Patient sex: F
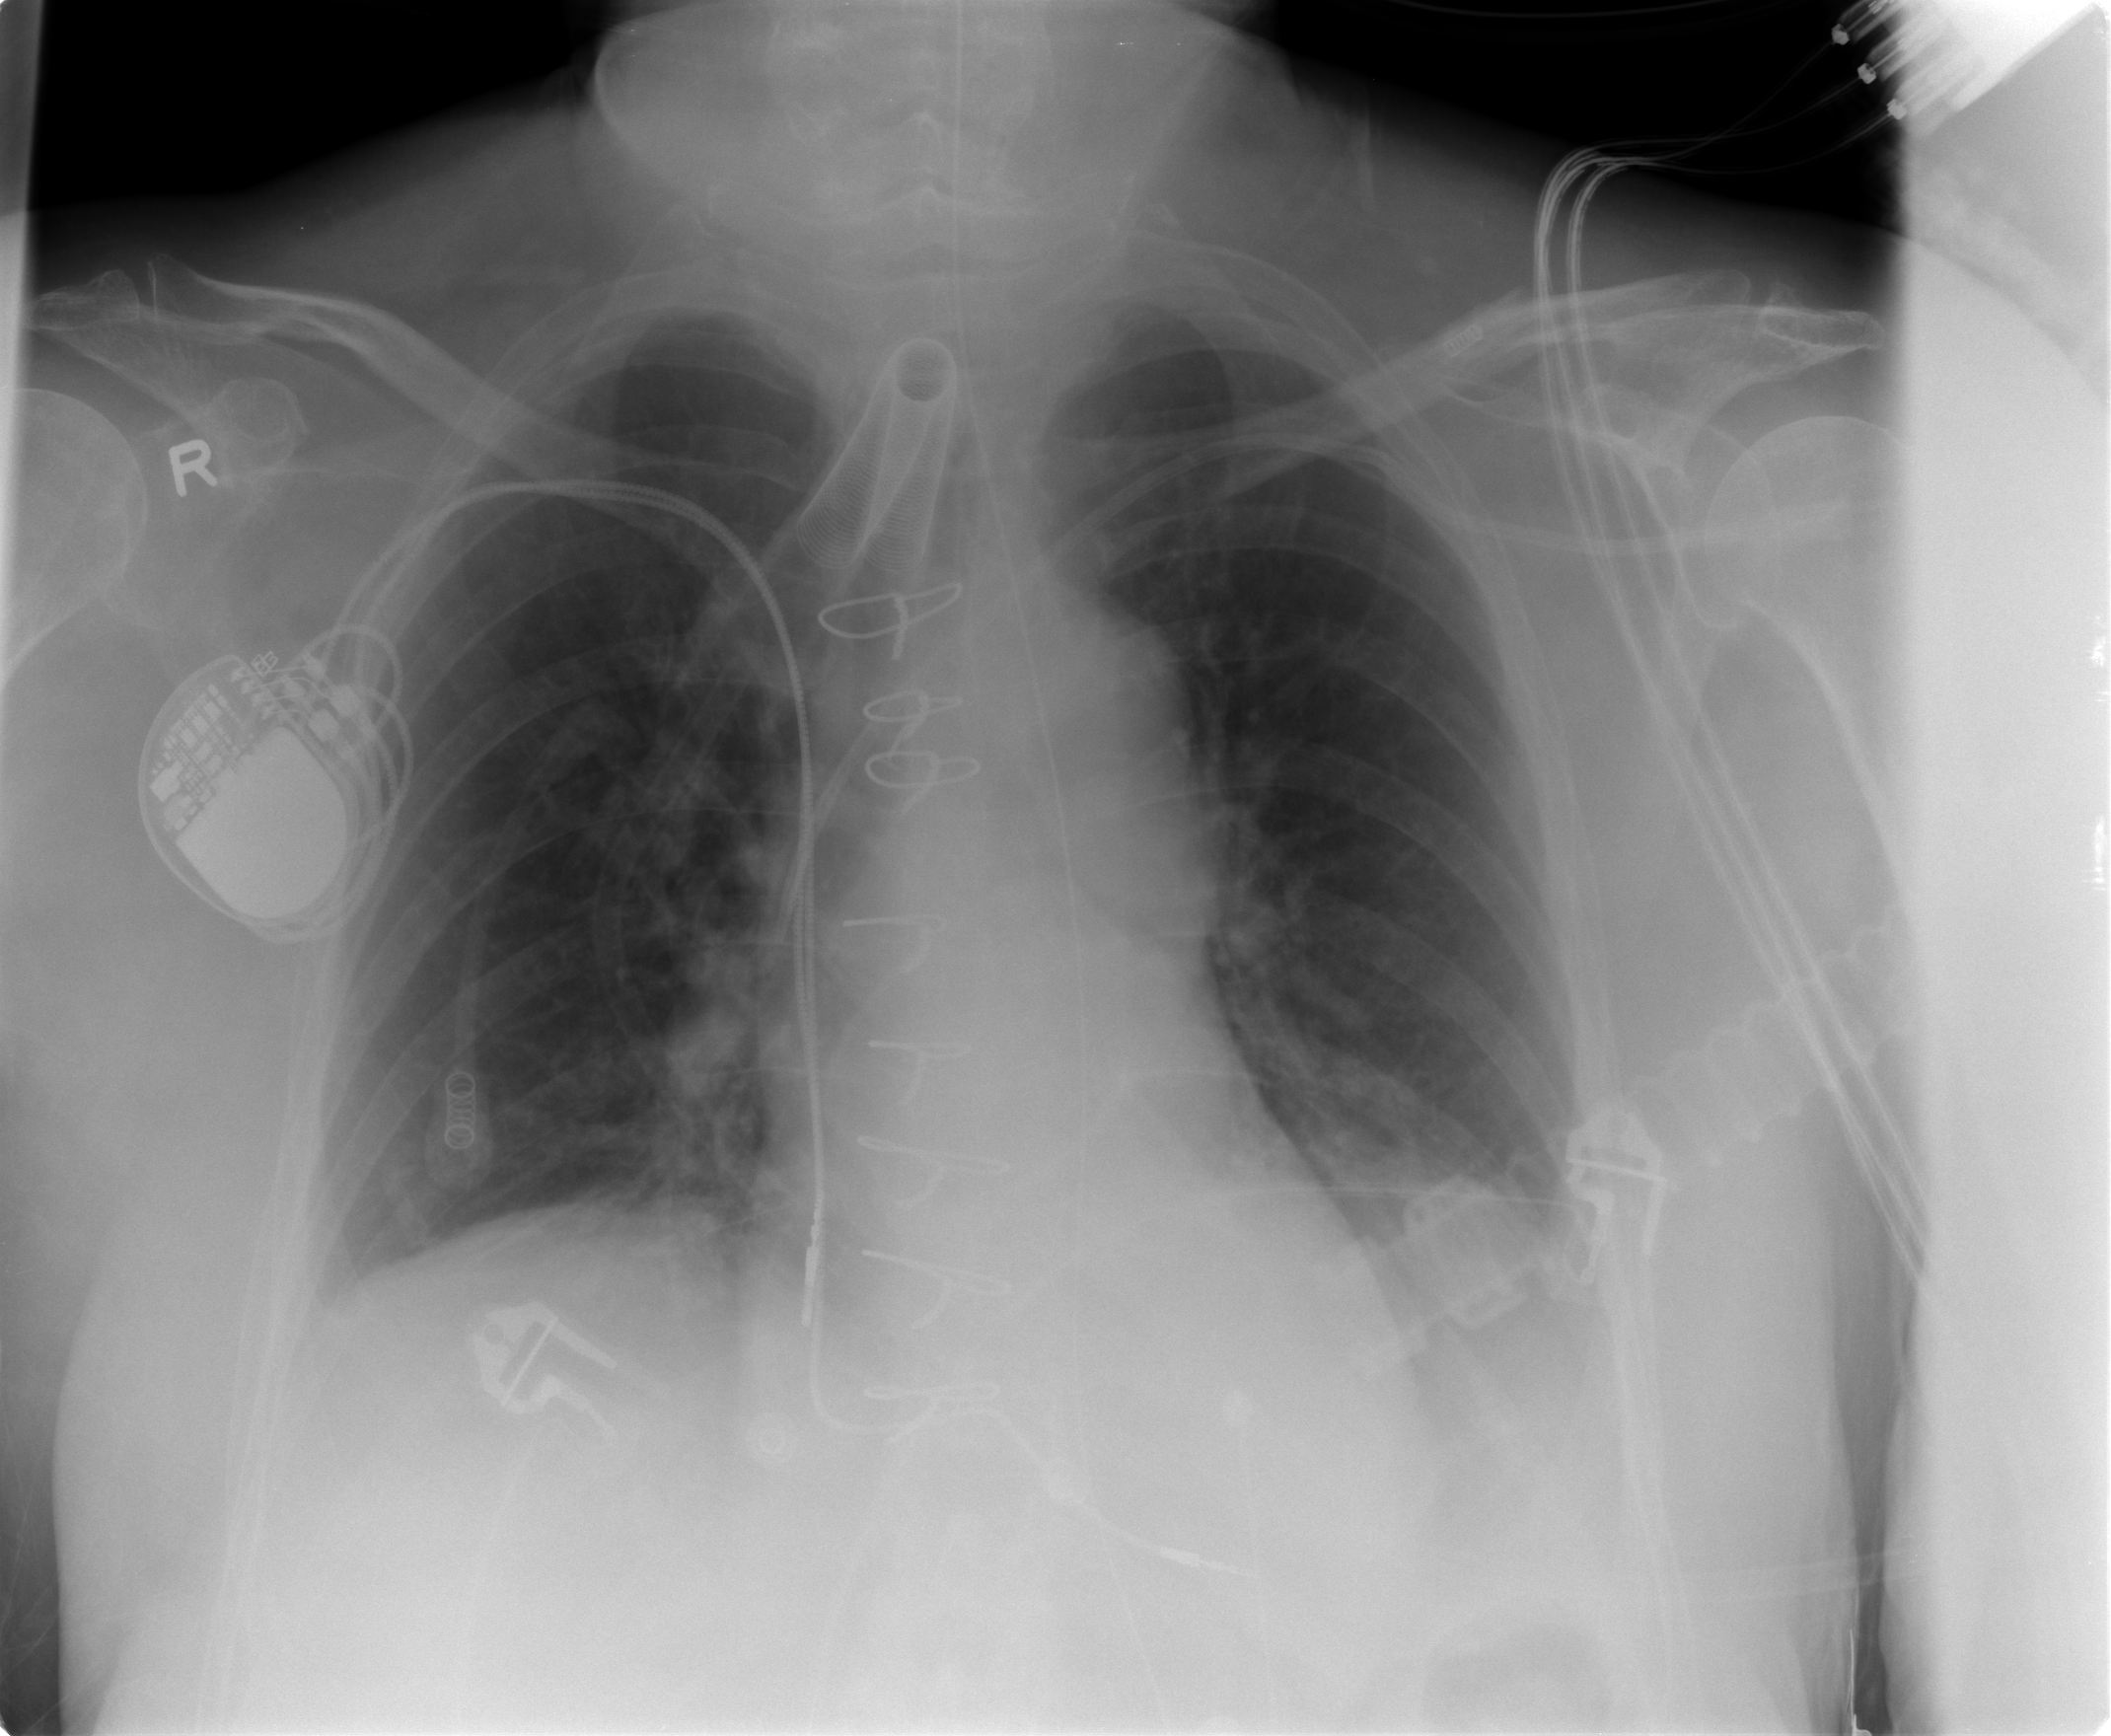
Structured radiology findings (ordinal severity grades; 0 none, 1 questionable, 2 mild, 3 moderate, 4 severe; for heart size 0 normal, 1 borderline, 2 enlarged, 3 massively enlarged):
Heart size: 0
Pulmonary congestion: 0
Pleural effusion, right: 2
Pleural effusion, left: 2
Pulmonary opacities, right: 0
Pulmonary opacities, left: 0
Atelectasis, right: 2
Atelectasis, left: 2